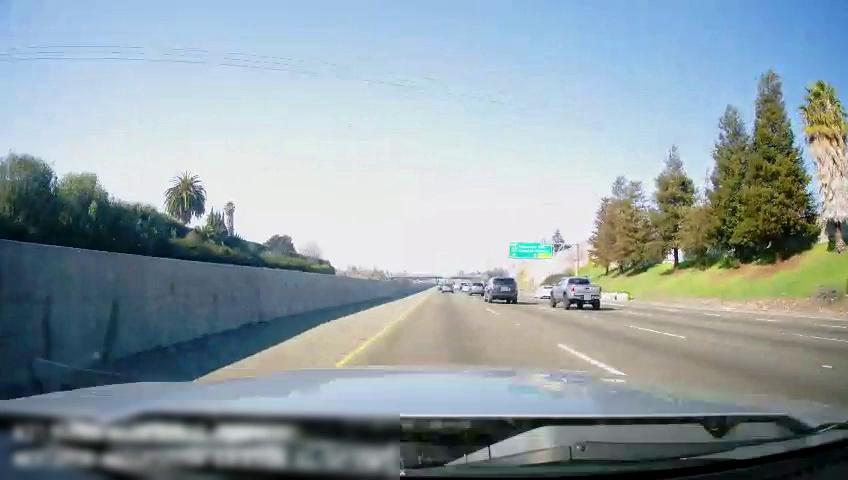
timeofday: Day
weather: Sunny
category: Drivable Space
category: Vehicles | SUV
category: Vehicles | Truck
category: Vehicles | Car
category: Vehicles | SUV
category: Vehicles | Car
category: Lanes | Current Lane
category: Lanes | Current Lane
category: Lanes | Alternate Lane
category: Lanes | Alternate Lane
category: Lanes | Alternate Lane
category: Lanes | Alternate Lane
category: Traffic | Signs